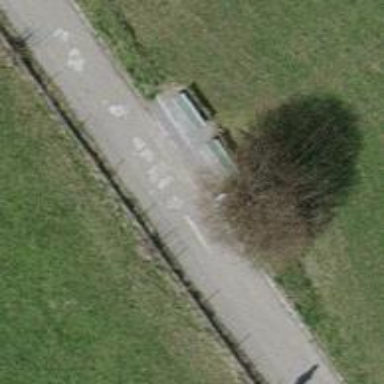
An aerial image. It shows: Bench for seating.